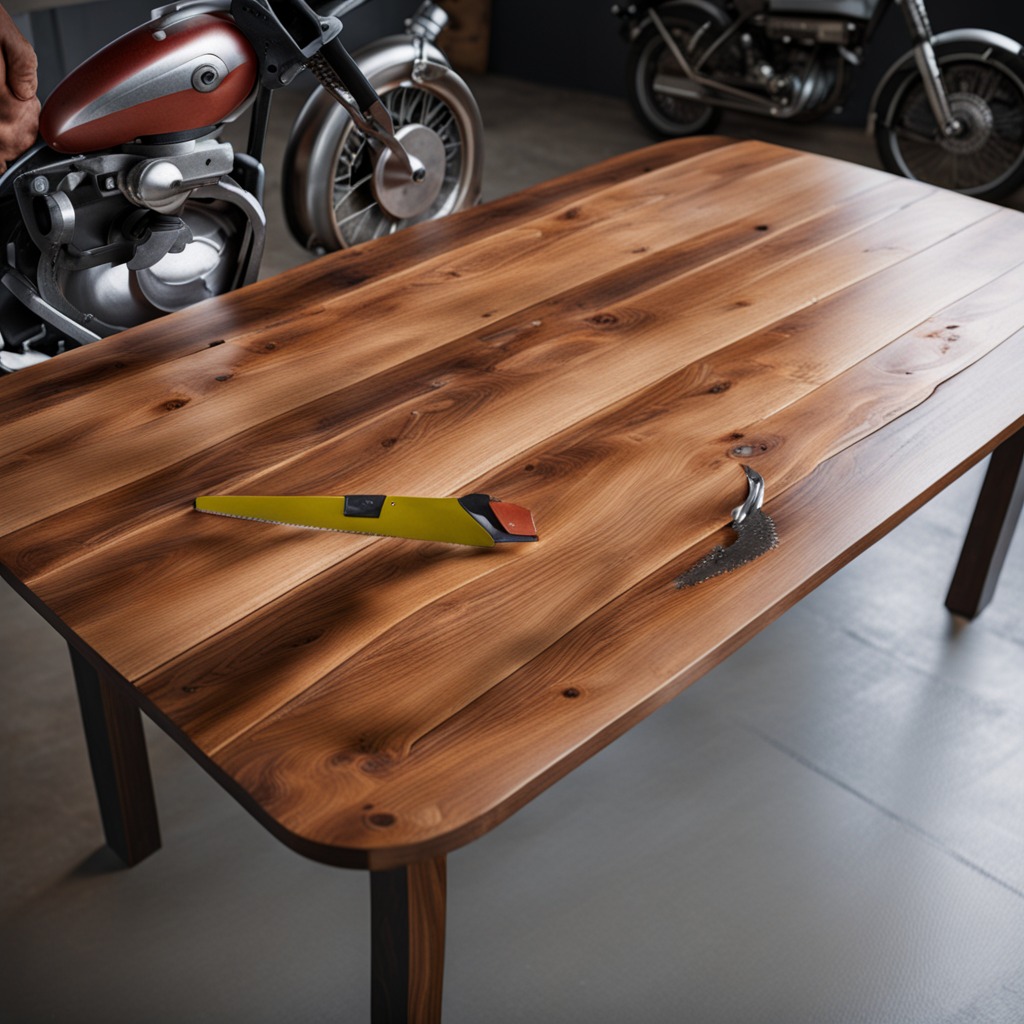
A metal saw is lying on the wooden table.